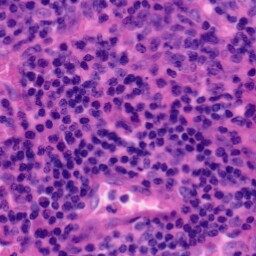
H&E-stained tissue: Tonsil